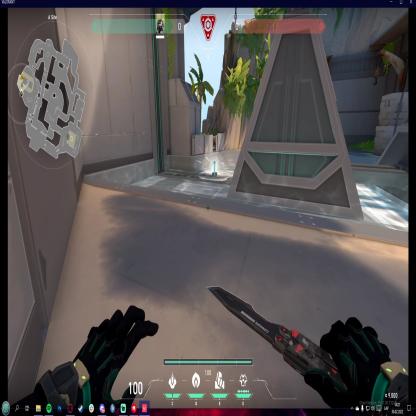
Label: planted spike